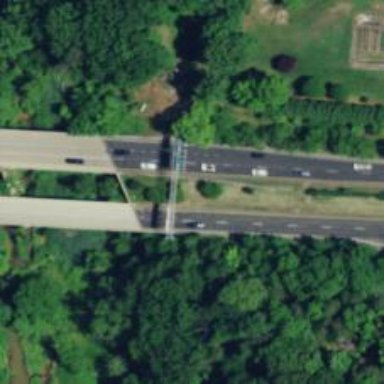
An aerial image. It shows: Beam-structured bridge on motorway.